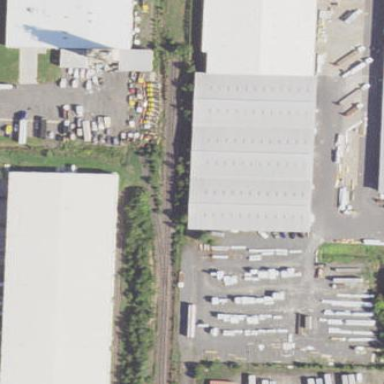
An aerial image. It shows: Industrial area.